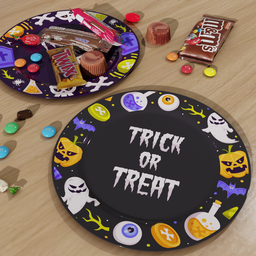
Label: architecture